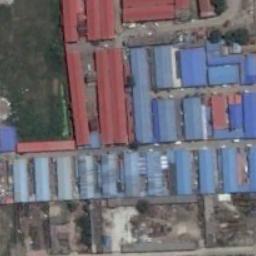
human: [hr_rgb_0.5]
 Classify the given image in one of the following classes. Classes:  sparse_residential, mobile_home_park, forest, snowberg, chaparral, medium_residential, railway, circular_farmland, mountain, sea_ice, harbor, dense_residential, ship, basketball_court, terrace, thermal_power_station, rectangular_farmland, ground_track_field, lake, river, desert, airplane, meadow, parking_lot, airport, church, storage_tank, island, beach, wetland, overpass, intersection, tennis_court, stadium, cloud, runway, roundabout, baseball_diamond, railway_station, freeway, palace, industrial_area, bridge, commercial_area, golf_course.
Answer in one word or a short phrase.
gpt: industrial_area